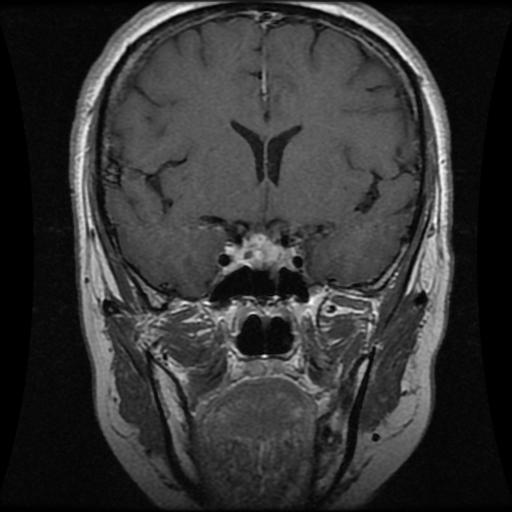
Label: pituitary